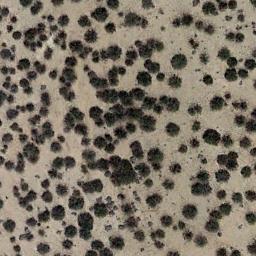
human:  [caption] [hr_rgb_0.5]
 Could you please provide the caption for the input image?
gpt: The chaparral is consist of some bushes on the desert .

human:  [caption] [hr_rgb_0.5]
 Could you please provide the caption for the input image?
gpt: A lot of dense chaparrals grow in the desert .

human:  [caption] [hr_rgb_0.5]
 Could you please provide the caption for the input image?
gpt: Chaparral is evenly distributed on the sand .

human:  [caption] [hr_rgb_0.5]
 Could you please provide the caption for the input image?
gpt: There are several trees and some weeds in this desert .

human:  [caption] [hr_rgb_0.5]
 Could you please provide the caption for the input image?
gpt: The chaparral is evenly distributed and dense .